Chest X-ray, AP view. Patient: 11 years old, sex F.
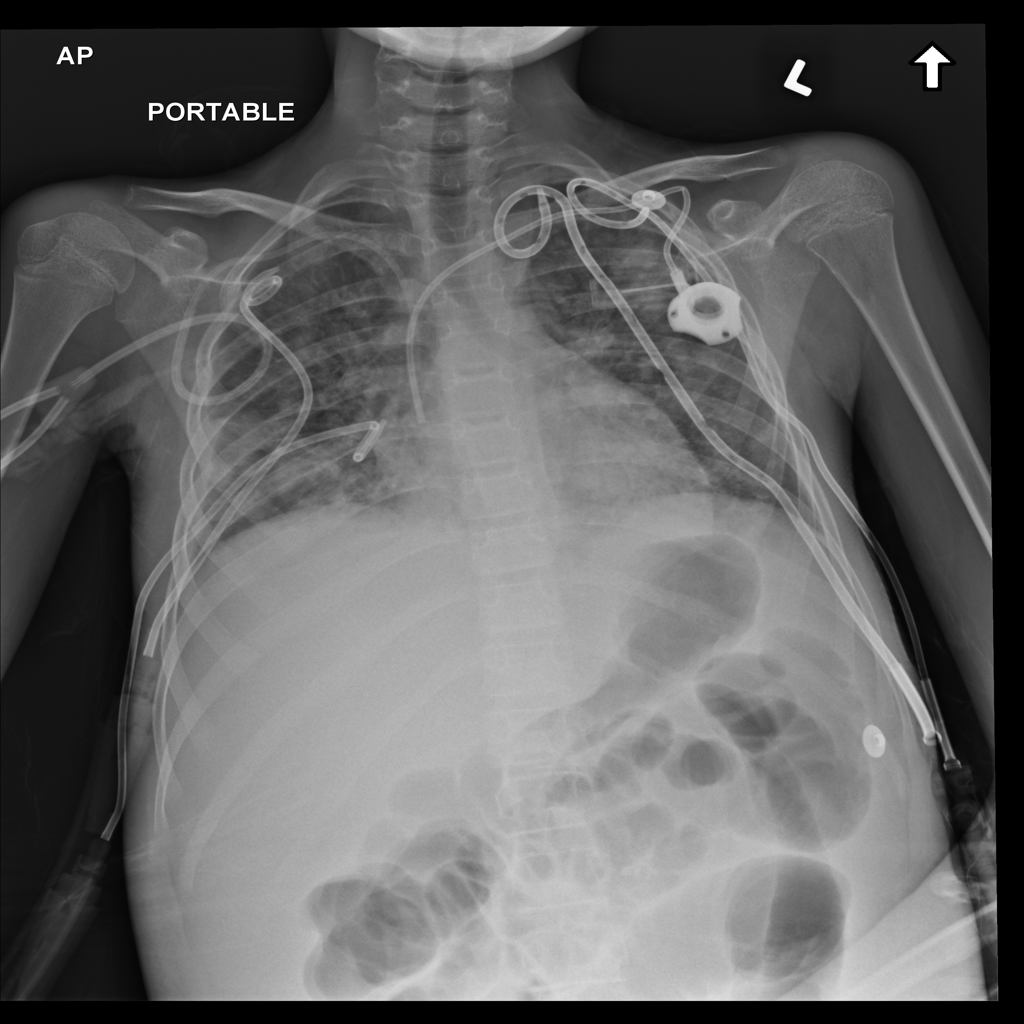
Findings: No Finding